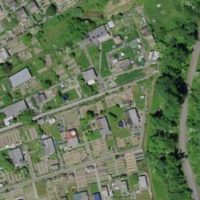
EUNIS habitat code: 53
Species observed at this site:
Lapsana communis
Circaea lutetiana
Prunus spinosa